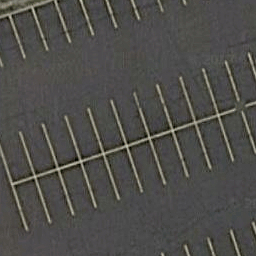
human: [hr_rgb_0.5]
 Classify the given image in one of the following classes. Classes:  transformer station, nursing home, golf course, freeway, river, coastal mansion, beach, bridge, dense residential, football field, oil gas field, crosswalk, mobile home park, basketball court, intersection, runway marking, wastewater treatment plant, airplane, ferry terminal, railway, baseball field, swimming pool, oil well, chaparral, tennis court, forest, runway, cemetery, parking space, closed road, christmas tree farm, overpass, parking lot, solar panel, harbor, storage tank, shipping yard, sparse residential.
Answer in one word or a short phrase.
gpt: parking space